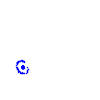
Particle: proton